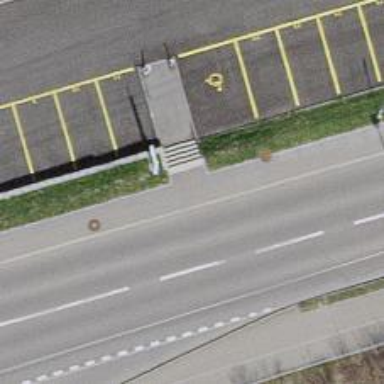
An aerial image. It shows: Road with steps.